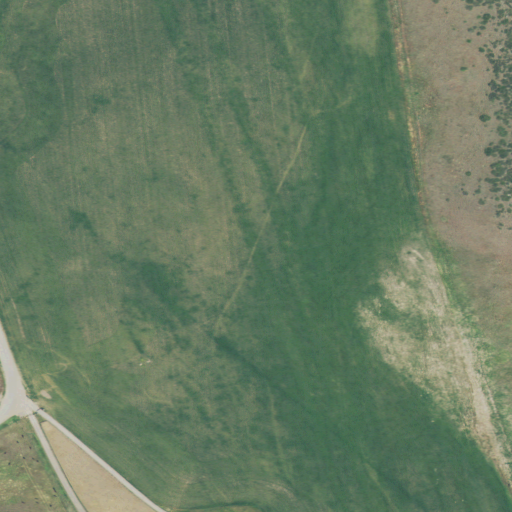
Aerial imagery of valley in Montana named Goon Coulee containing cultivated crops, shrub, grassland, woody wetlands, open development, and pasture